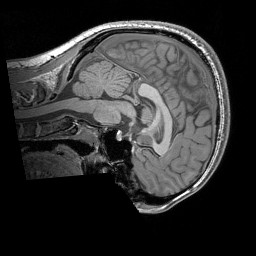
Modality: T1w
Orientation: sagittal
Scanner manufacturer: siemens
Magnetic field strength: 3 T
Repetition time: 1.83 s
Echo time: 0.00303 s